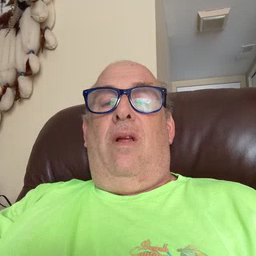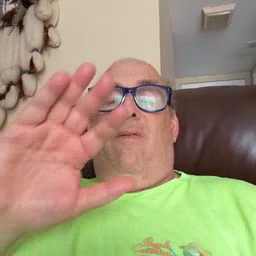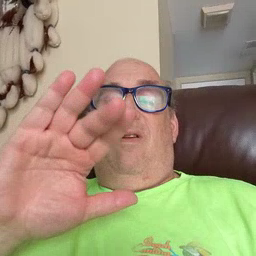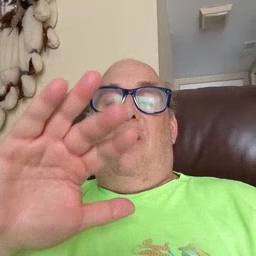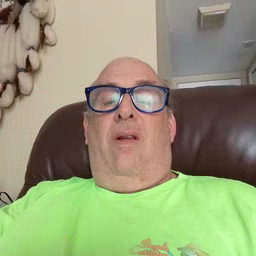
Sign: finger